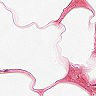
Metastatic tissue present: no